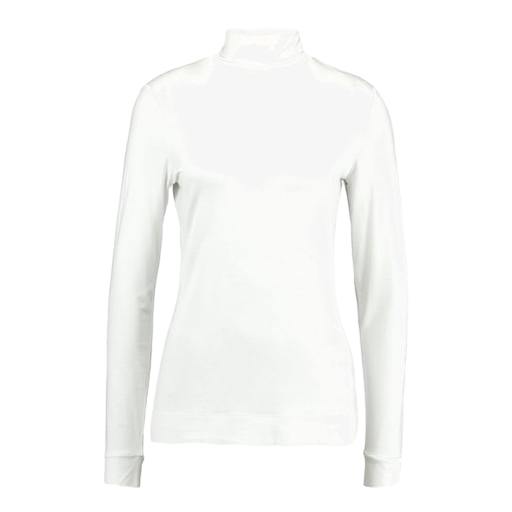
white plus size mock-neck top only macy, white polo-neck top, white high-neck top, white background